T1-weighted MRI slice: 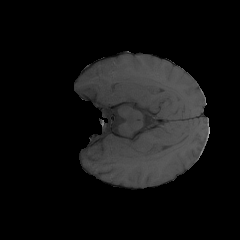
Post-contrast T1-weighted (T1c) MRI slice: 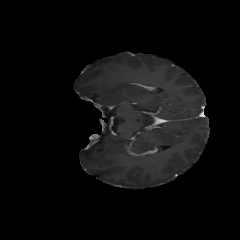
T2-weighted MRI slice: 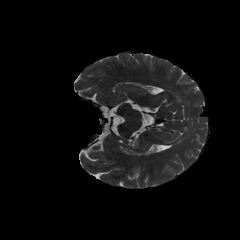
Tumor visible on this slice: no